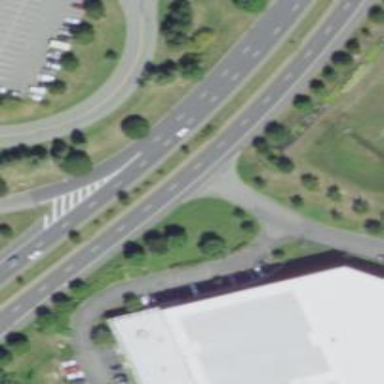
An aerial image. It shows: Secondary road.